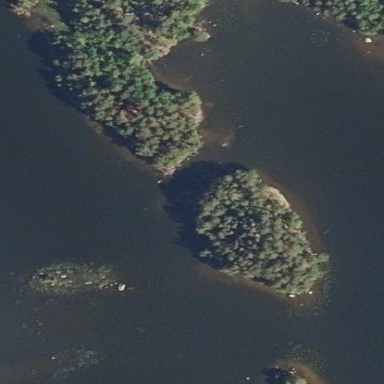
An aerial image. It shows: Islet surrounded by woodland.